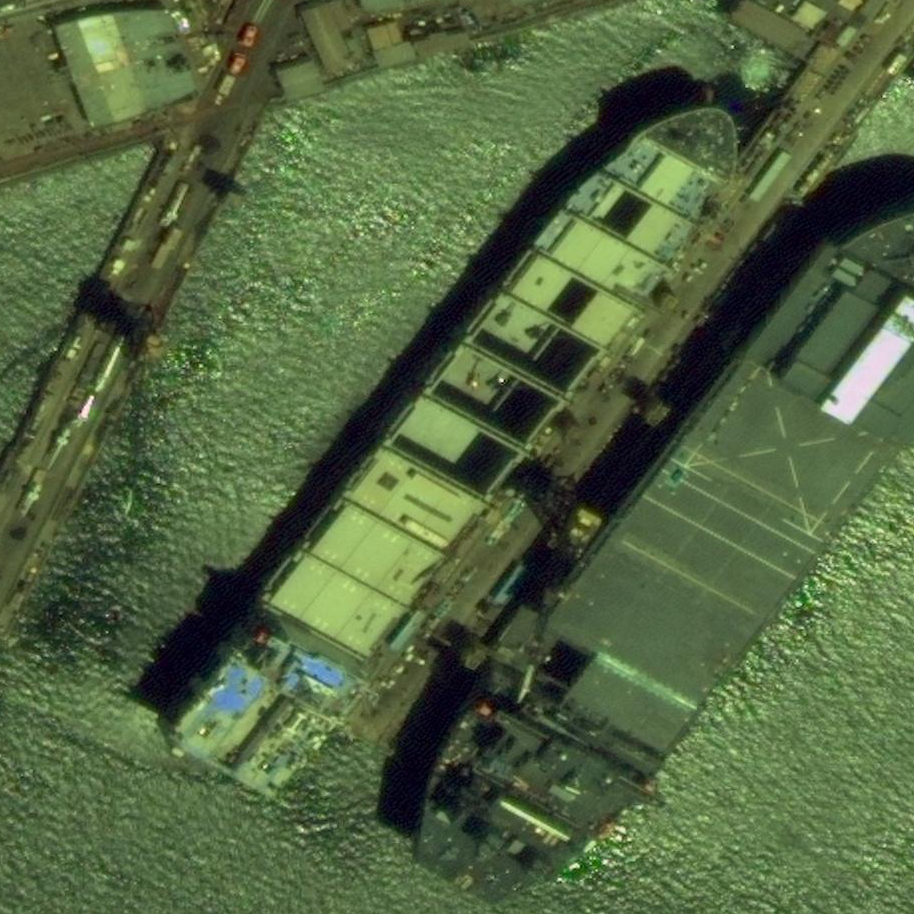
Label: civil